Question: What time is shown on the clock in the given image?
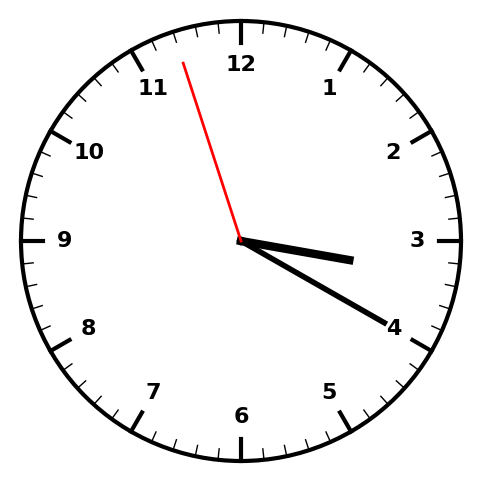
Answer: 03:19:57